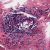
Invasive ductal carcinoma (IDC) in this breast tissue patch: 1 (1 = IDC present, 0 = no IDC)